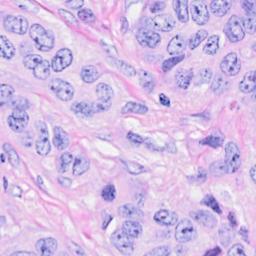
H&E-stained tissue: Breast